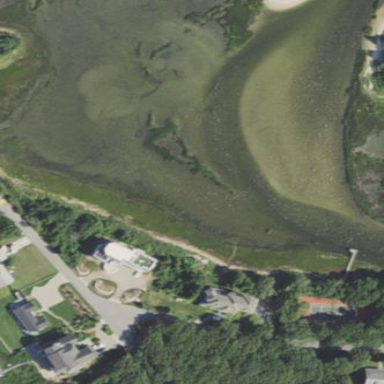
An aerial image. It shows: Saltmarsh wetland.